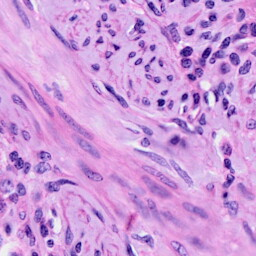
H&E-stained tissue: Cervix